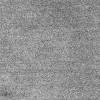
Atmospheric dust classification: dusty